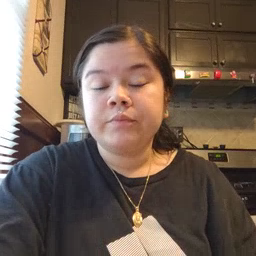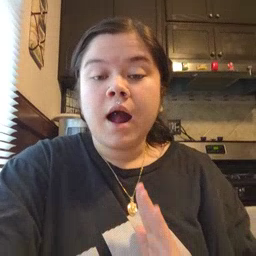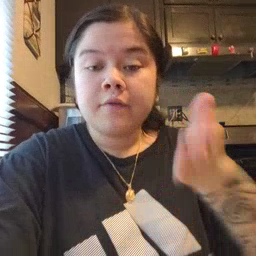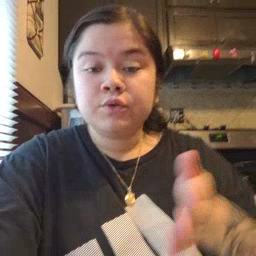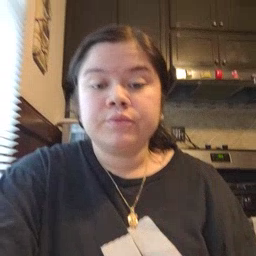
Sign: after